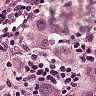
Metastatic tissue present: yes